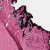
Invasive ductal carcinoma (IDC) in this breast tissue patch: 0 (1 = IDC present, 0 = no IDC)